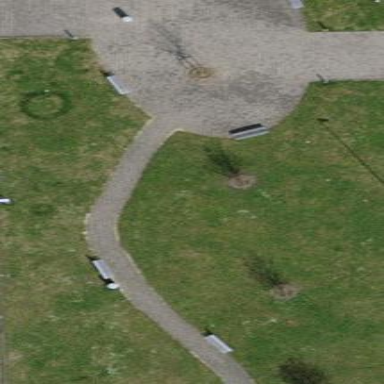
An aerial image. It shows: Park.